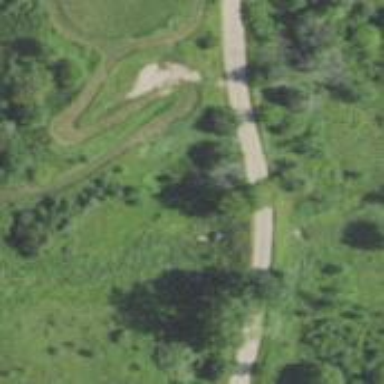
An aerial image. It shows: Culvert tunnel.